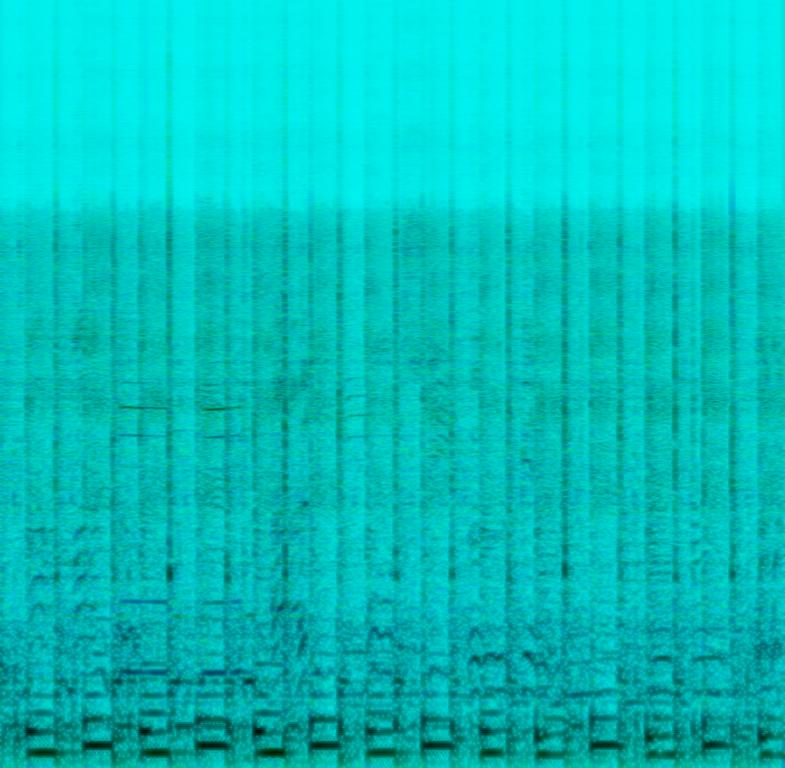
a male vocalist sings this enthusiastic swing pop. The tempo is fast with an enthusiastic electric guitar harmony, energetic drumming, funky bass lines, keyboard harmony, emphatic vocals superimposed by an infectious Bass kazoo melody. The song is energetic, enthusiastic, youthful, fun , groovy, vivacious and chirpy.